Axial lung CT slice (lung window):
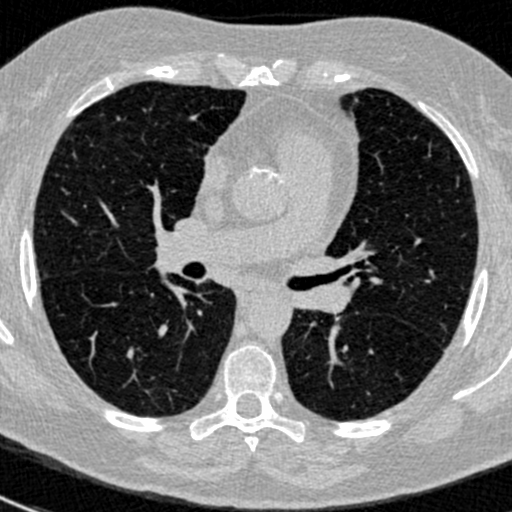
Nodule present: no